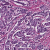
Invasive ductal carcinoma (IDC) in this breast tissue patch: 1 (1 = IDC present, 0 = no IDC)